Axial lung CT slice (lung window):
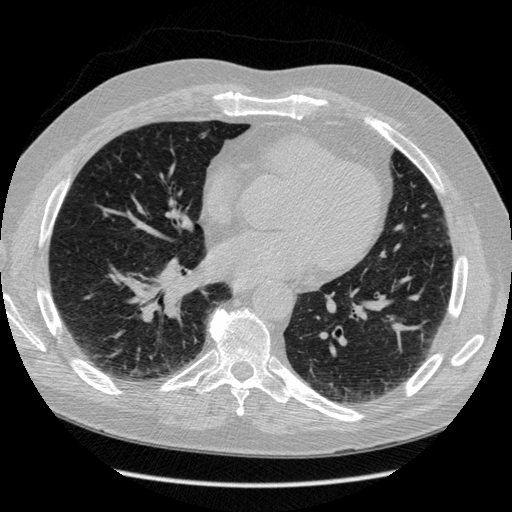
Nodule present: no